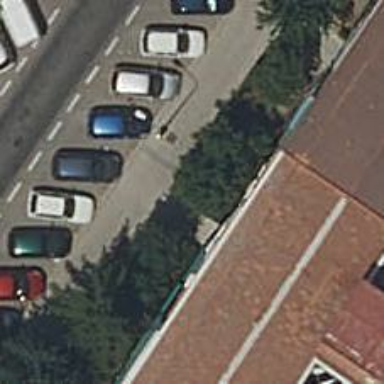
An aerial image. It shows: Sidewalk along the footway.